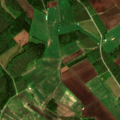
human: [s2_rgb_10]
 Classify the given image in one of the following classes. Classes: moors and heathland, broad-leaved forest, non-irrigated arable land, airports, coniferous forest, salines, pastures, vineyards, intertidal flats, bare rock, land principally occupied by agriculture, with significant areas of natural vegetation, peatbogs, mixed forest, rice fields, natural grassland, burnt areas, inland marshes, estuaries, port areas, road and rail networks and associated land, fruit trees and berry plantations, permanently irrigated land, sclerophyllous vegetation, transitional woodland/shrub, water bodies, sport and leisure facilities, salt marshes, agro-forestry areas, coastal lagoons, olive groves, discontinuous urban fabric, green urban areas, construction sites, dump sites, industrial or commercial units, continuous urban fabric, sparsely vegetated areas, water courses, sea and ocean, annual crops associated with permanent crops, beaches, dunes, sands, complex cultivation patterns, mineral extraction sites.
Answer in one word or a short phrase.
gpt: non-irrigated arable land, land principally occupied by agriculture, with significant areas of natural vegetation, coniferous forest, mixed forest